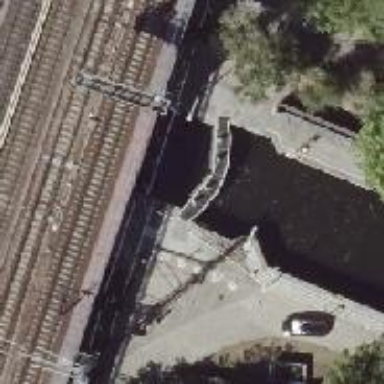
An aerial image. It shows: Lock gate along waterway.